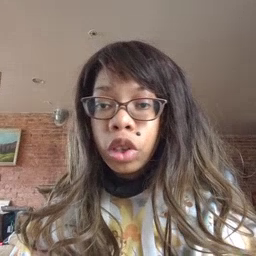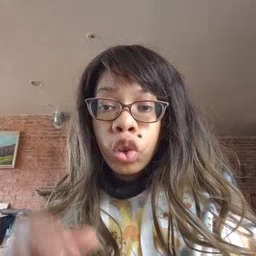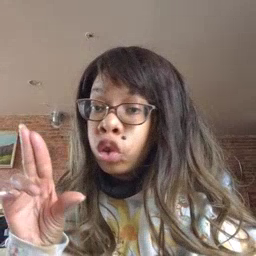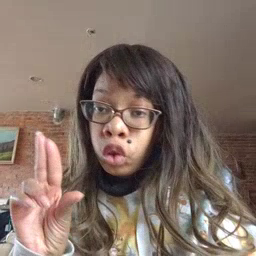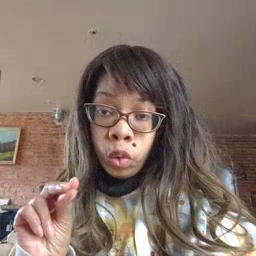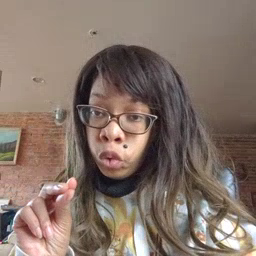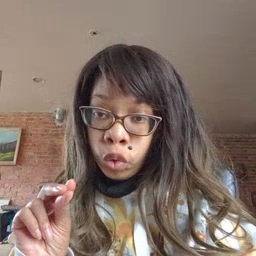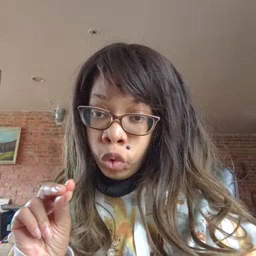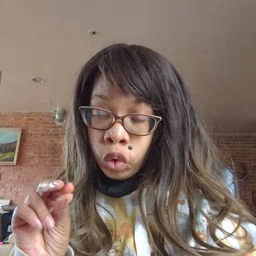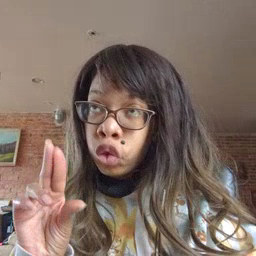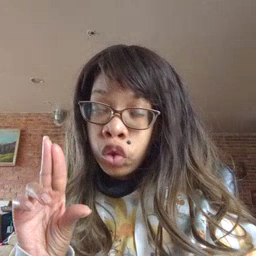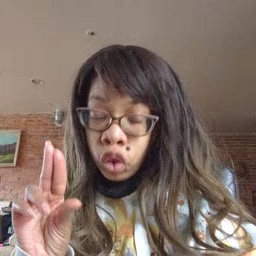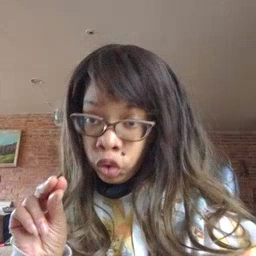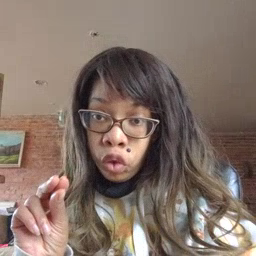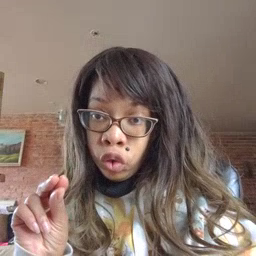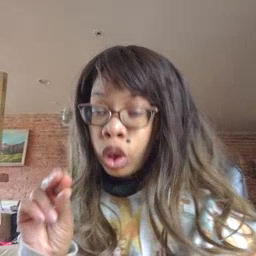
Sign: no